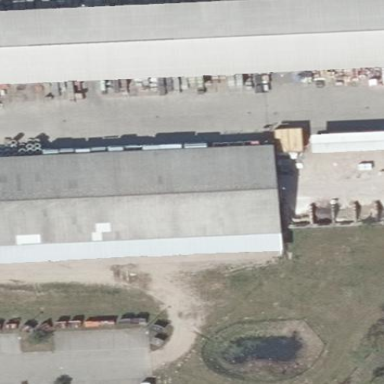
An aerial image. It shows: Commercial building.